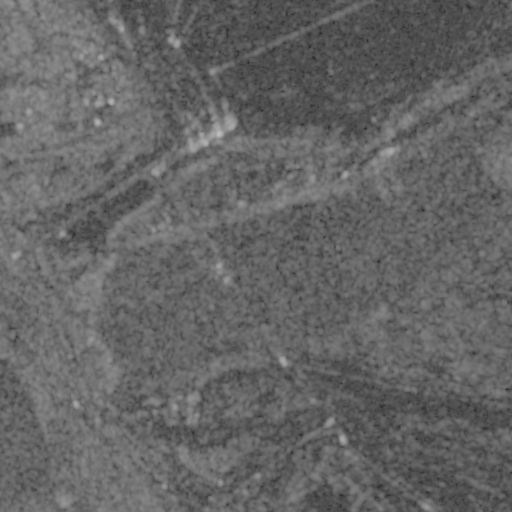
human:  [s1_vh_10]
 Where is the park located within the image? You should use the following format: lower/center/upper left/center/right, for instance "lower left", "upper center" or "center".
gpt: The park is located in the upper left of the image.
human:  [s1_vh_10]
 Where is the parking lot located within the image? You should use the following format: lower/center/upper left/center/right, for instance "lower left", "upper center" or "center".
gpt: The parking lot is located in the upper left of the image.
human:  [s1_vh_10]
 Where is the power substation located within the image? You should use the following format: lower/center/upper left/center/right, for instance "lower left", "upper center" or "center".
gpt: The power substation is located in the center left of the image.
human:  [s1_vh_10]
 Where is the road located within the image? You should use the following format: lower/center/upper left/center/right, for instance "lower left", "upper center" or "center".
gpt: There is no road in the image.

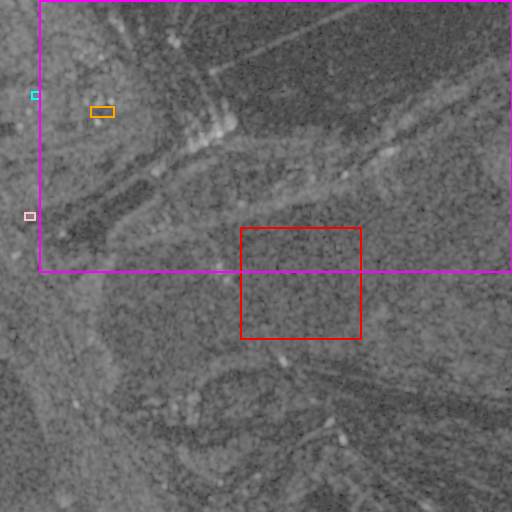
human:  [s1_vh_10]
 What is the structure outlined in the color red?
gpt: The structure outlined in red is a crop field.
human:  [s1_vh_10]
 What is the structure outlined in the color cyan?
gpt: The structure outlined in cyan is a park.
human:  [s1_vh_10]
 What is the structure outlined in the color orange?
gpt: The structure outlined in orange is a parking lot.
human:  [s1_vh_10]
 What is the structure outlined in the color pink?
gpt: The structure outlined in pink is a power substation.
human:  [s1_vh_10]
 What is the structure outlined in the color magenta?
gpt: The structure outlined in magenta is a quarry.
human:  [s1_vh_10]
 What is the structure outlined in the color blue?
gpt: There is no blue outline.